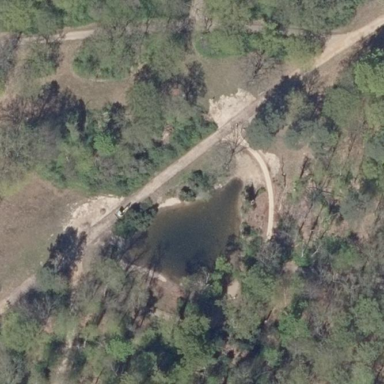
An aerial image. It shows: Pond surrounded by natural water.